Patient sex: F
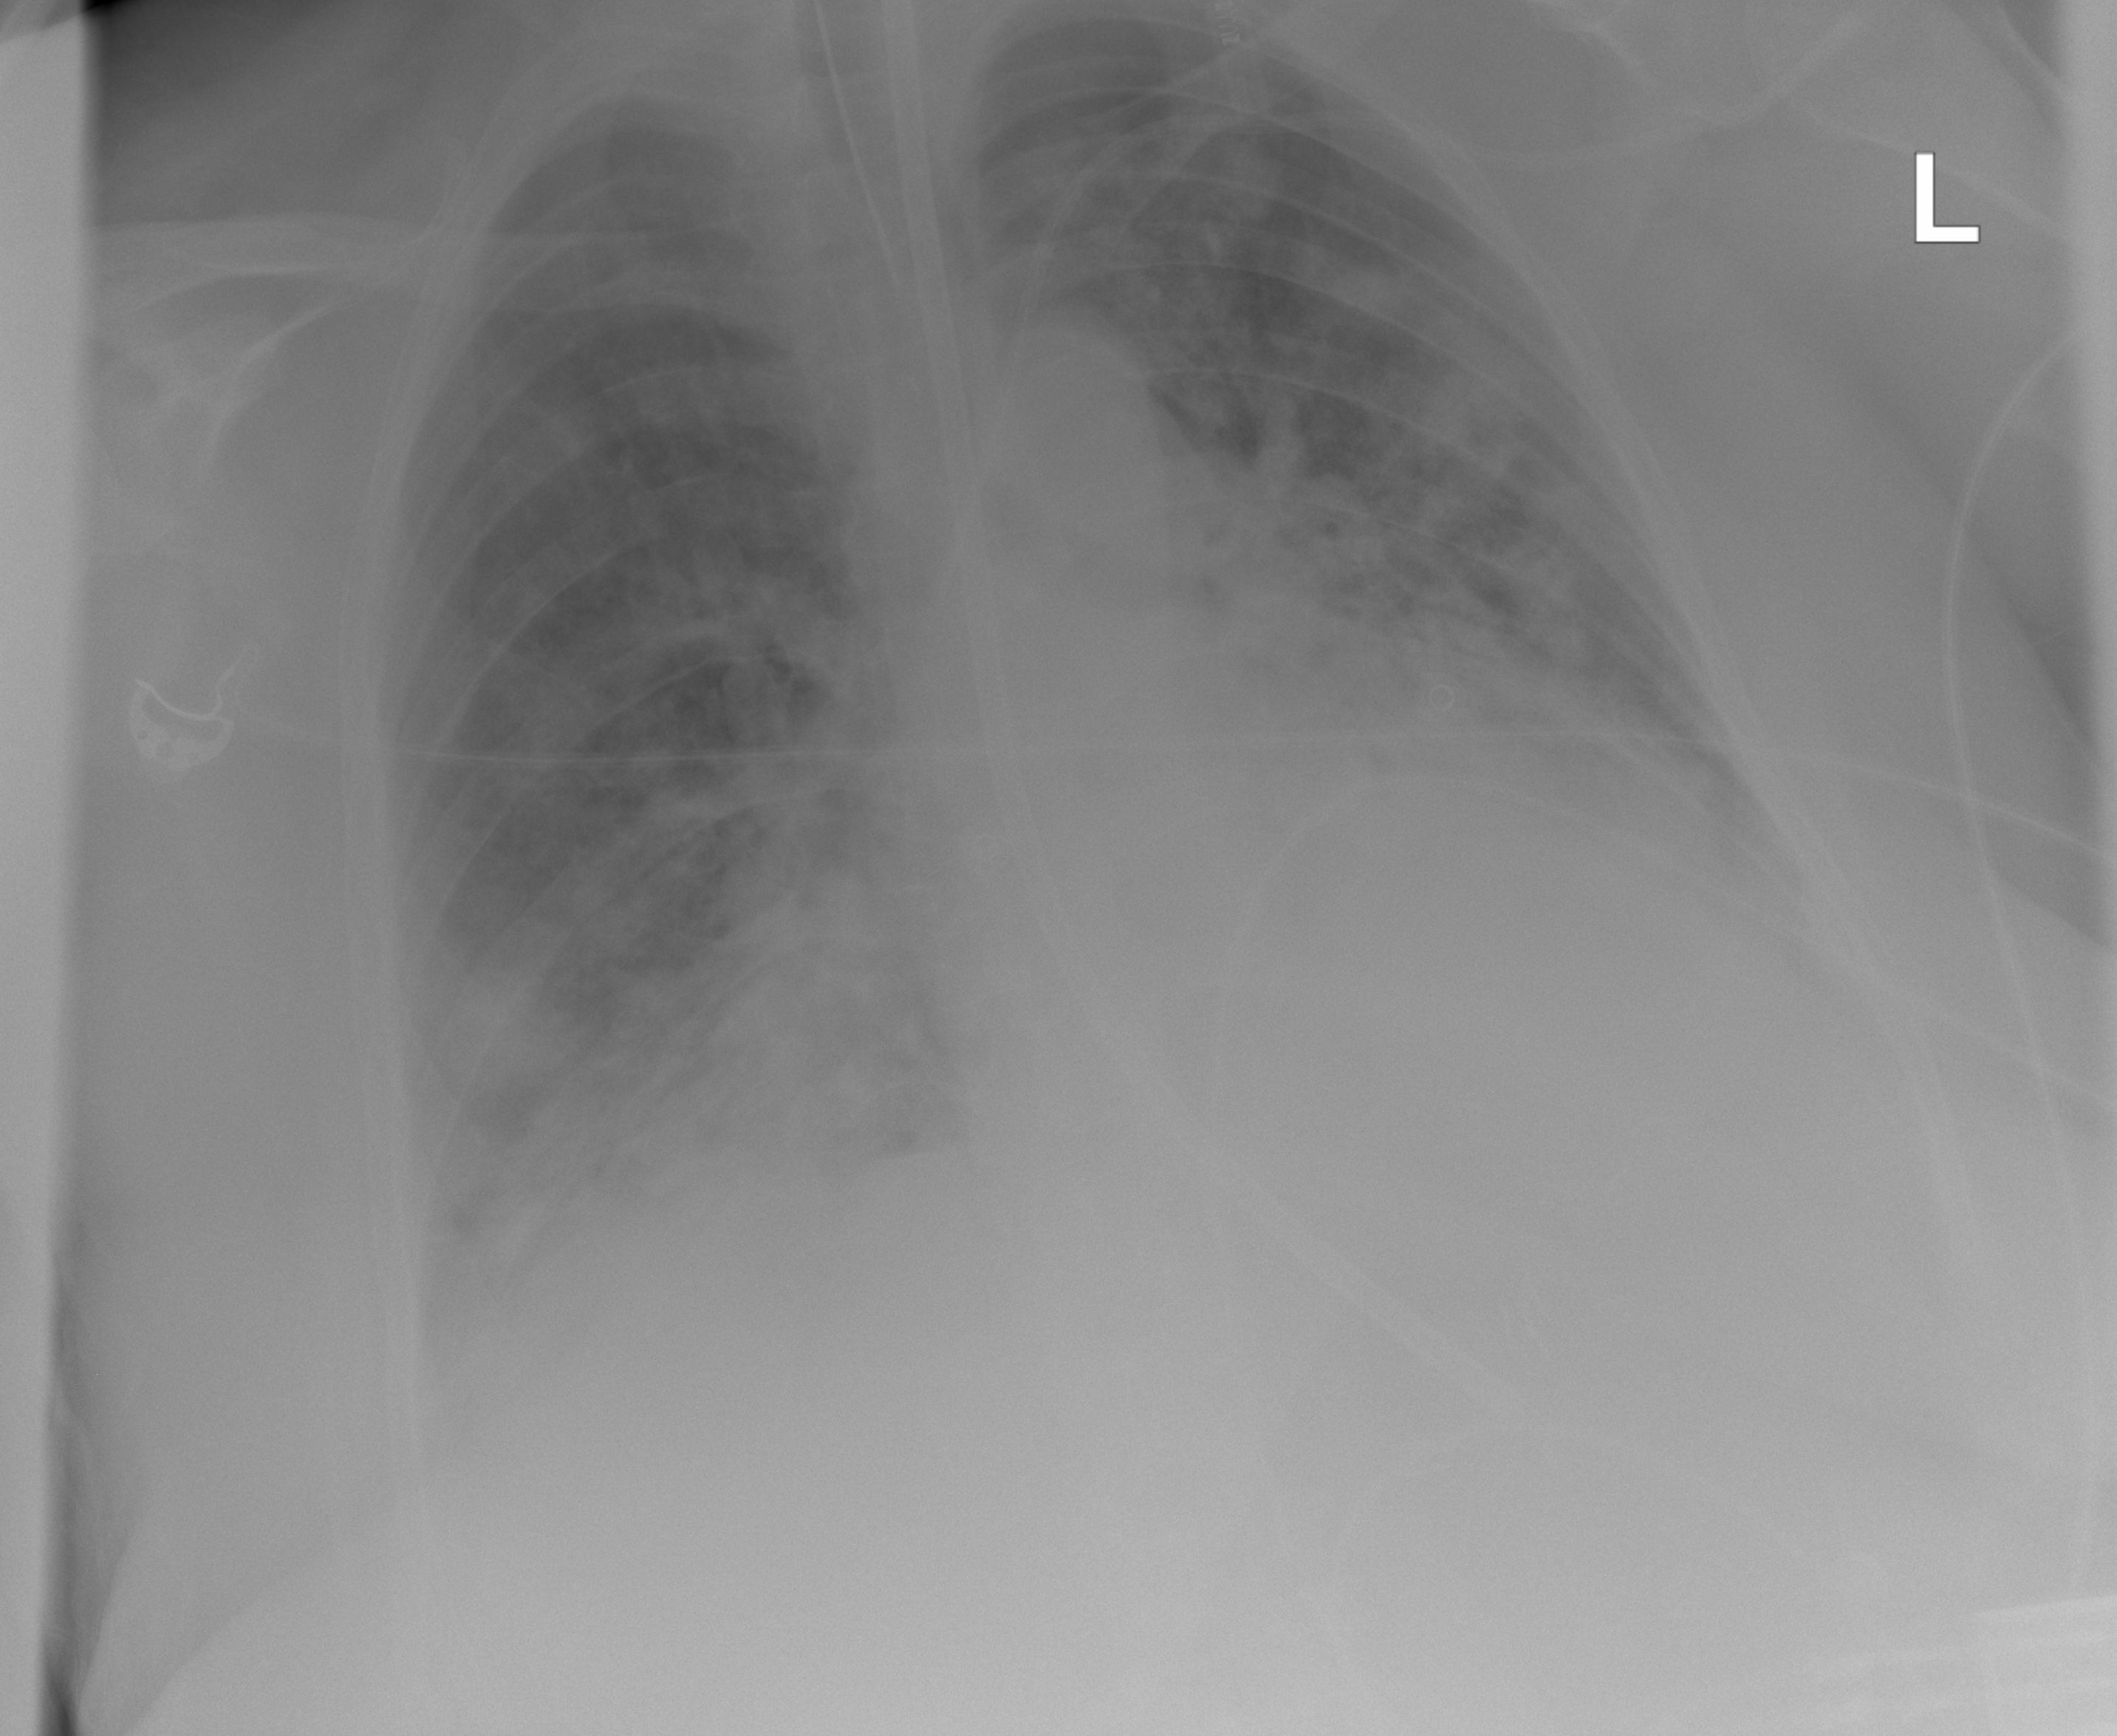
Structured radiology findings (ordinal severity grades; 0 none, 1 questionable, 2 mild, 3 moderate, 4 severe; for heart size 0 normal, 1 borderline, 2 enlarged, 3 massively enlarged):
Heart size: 2
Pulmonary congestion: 2
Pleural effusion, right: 2
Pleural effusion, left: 3
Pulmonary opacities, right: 3
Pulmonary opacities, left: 2
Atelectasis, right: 3
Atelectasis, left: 3